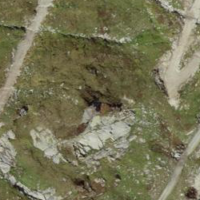
EUNIS habitat code: 26
Species observed at this site:
Chamaenerion angustifolium